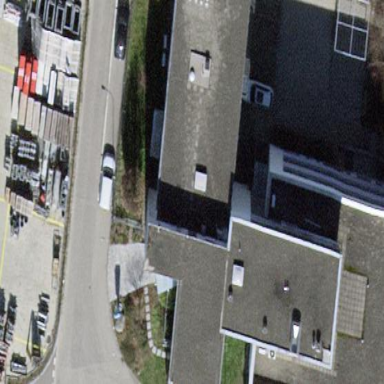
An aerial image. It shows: Commercial building.